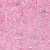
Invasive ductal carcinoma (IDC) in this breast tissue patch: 0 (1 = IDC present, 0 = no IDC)